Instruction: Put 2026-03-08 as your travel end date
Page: home
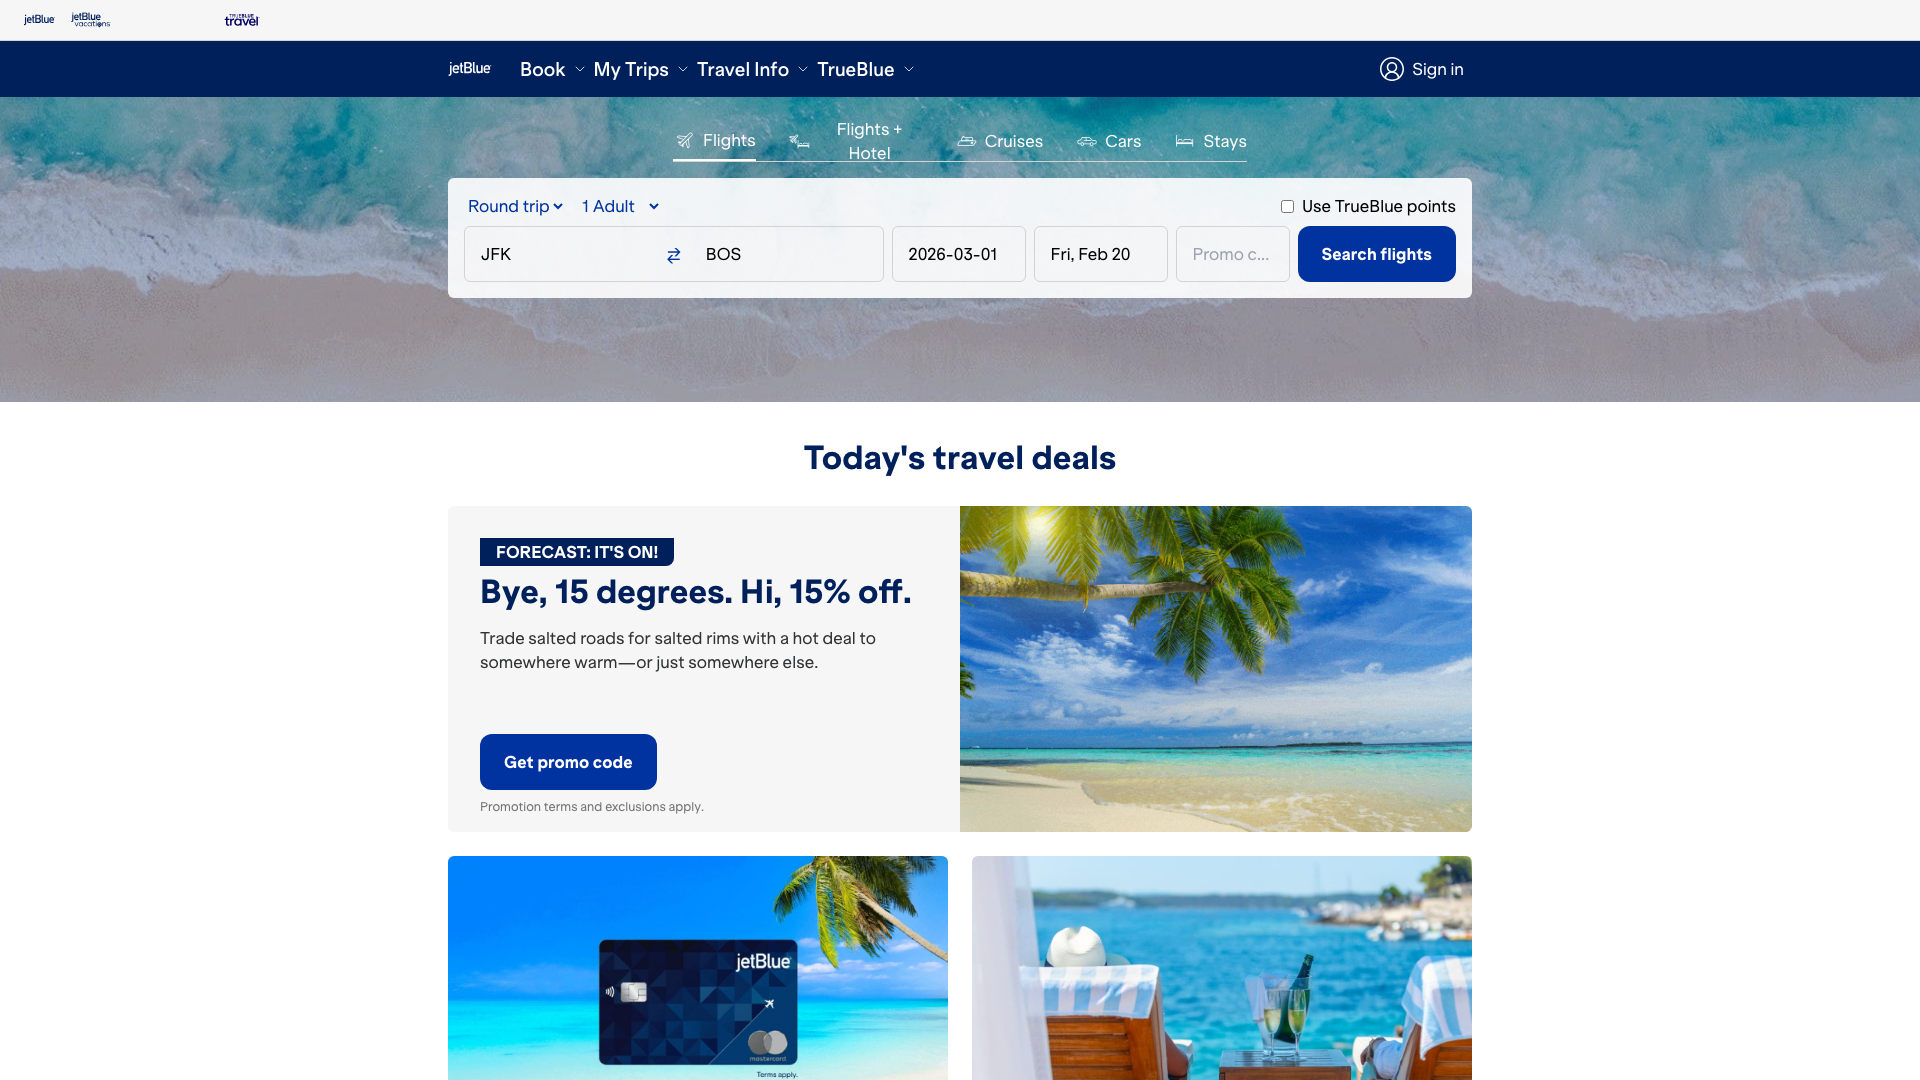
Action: type